Field crop: maize
Growth stage: 2
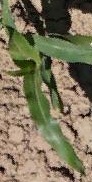
Species: maize